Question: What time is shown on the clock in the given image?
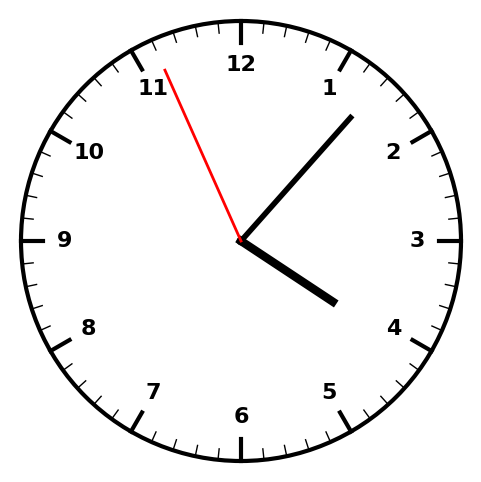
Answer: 04:06:56